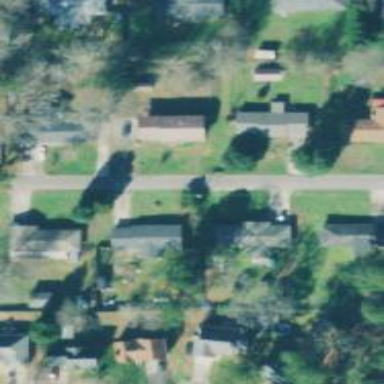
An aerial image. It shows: Neighborhood.